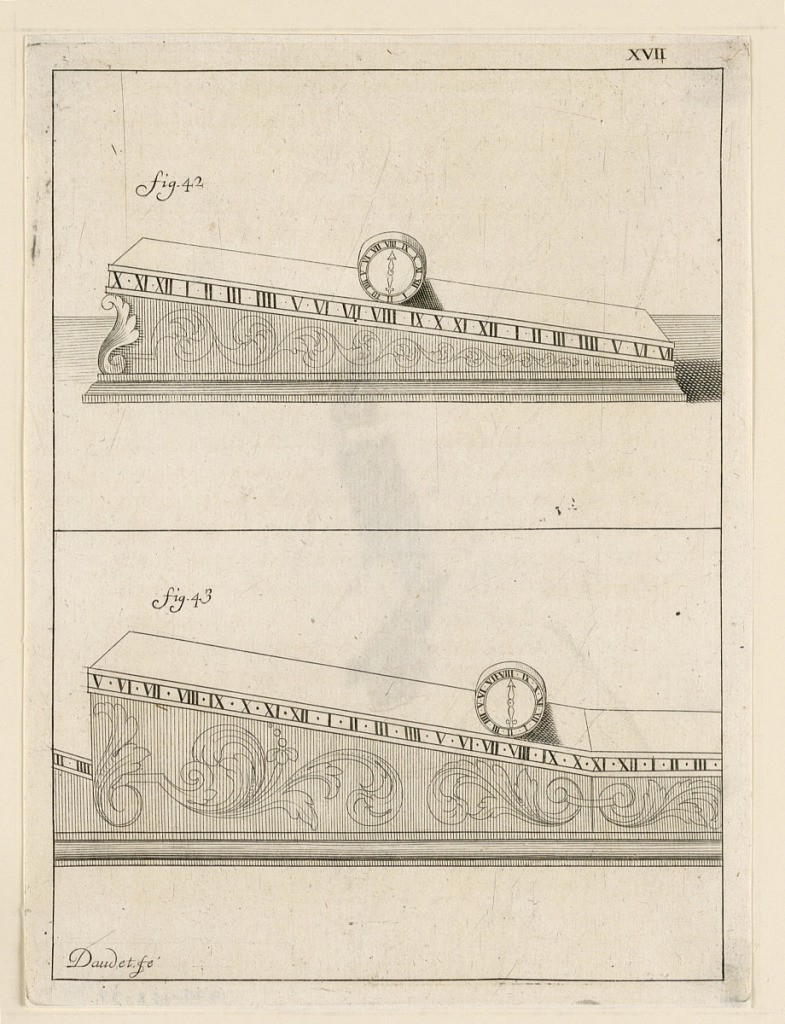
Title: Design For a Clock, pl. XVII from "Recueil d'Ouvrages Curieux de Mathematique et de Mecanique, ou Description du Cabinet"
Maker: Gaspard Grollier de Seviere II, French, 1677 - 1745
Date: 1719
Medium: Engraving on paper
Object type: Print
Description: Design for a clock ???